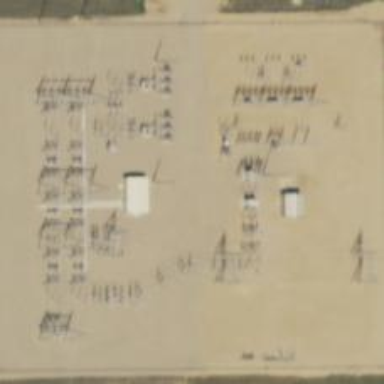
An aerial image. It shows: Switch used for power control.